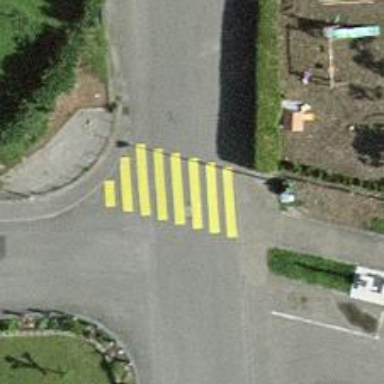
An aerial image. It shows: Uncontrolled zebra crossing on the road.